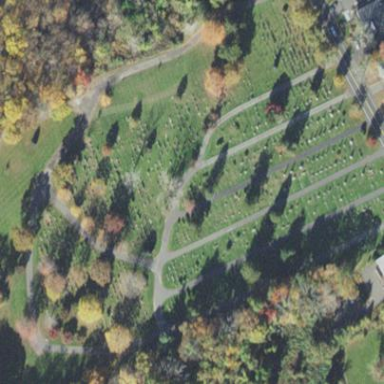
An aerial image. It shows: Cemetery.